Question: On <URL> the letters "Sa" and "Flu" are somehow both behind and in front of an image.
The image isn't fully on top - there's no transparency in the image, so if it was then the text simply wouldn't be visible.
However the image clearly isn't underneath either.
What's going on here?

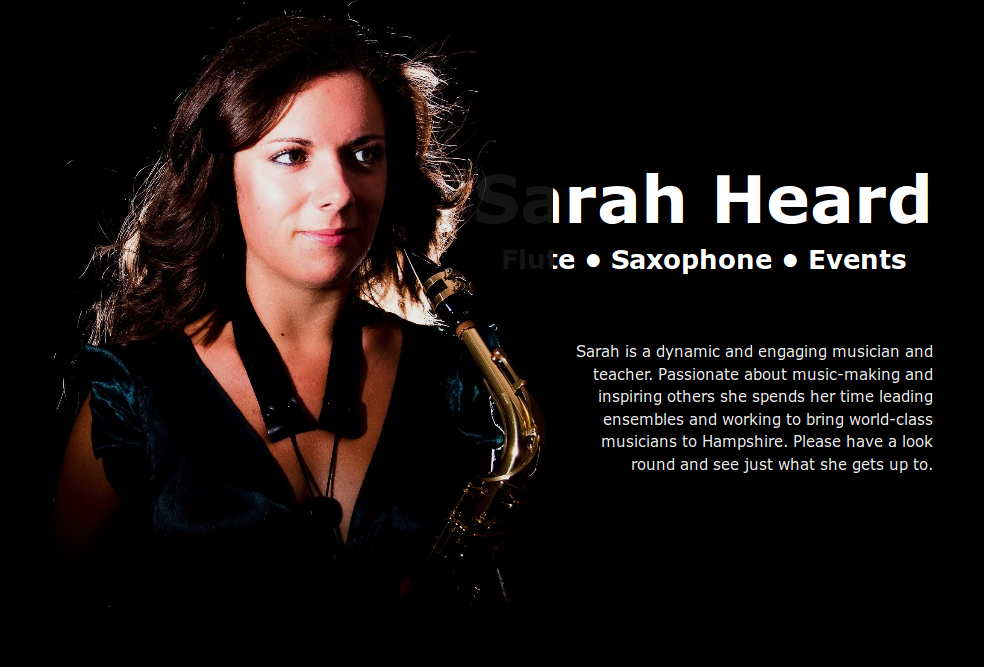
Answer: The transparency comes from the '#maincontainer' which has opacity set to 0.92, which causes all of its content to be slightly transparent, unless your specify something else on the child-elements.
'''
#maincontainer {
margin: 0;
padding-left: 14px;
padding-right: 14px;
padding-top: 10px;
padding-bottom: 0px;
text-align: justify;
opacity: 0.92; /* Your transparency */
}
'''
Setting 'z-index' is not sufficient if the elements you want to position the element in relation to aren't positioned. z-index only works on positioned elements (position:absolute, position:relative, or position:fixed). This is why the <URL>, setting the header to 'position: relative;' works. Now the image can be placed underneath the text using z-index.